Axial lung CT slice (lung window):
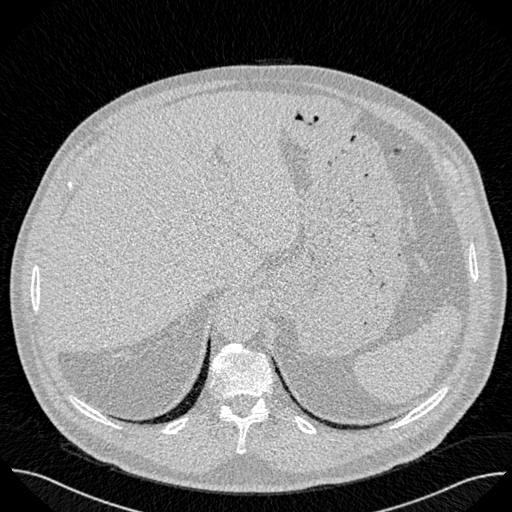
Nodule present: no